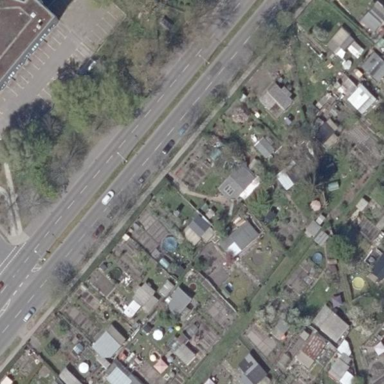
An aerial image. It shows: Allotments area.